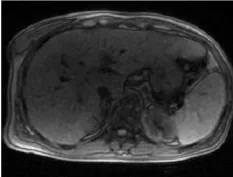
Follow-up DXA indicated unchanged total fat mass content, (D) The abdominal MRI image shows hepatic steatosis.
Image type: radiology (mri)